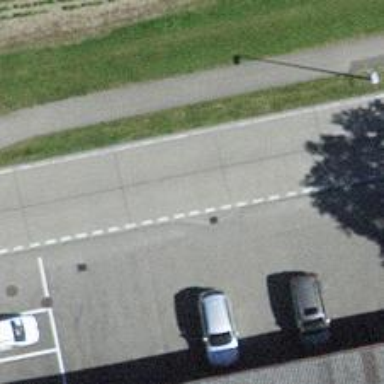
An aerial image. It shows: Unclassified road made of concrete plates.